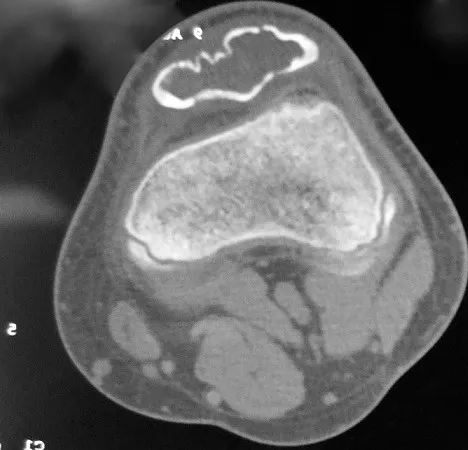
Sagittal CT scan image showing a multi-loculated lesion in the patella.
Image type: radiology (ct)